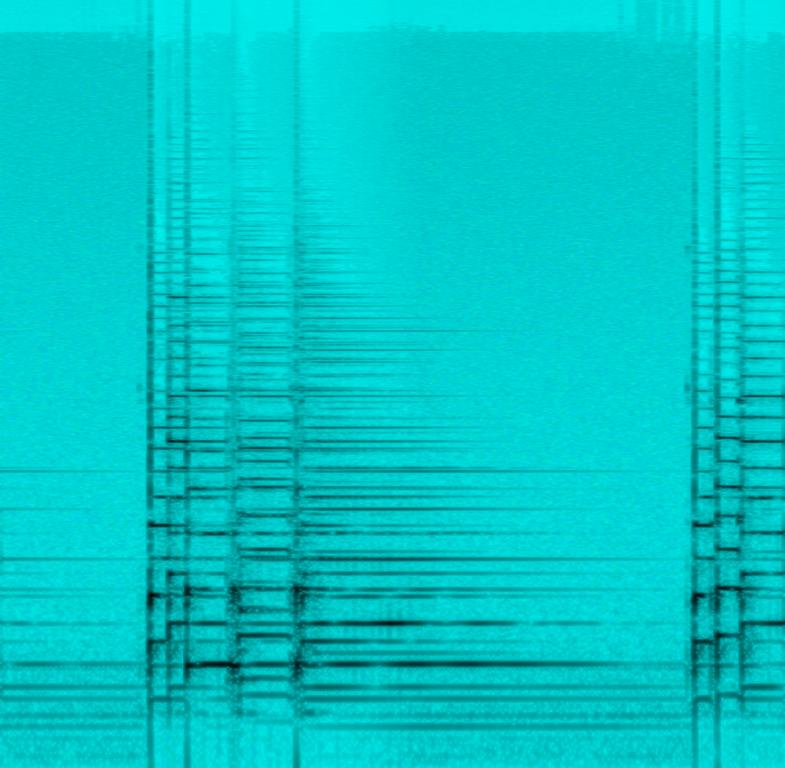
The low quality recording features an arpeggiated and strummed banjo melody. The recording is noisy, in mono and the melody sounds happy and fun.